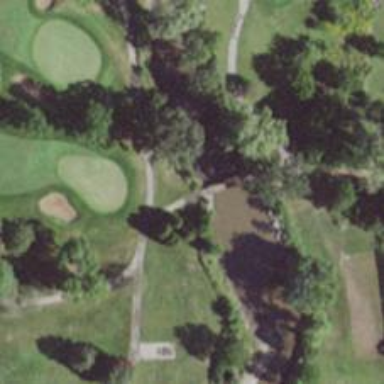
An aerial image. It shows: Path bridge with view of golf course.